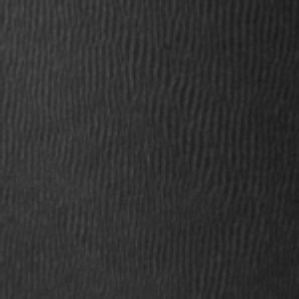
Label: frost